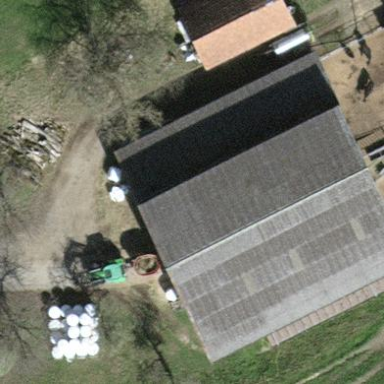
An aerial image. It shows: Farmyard area.